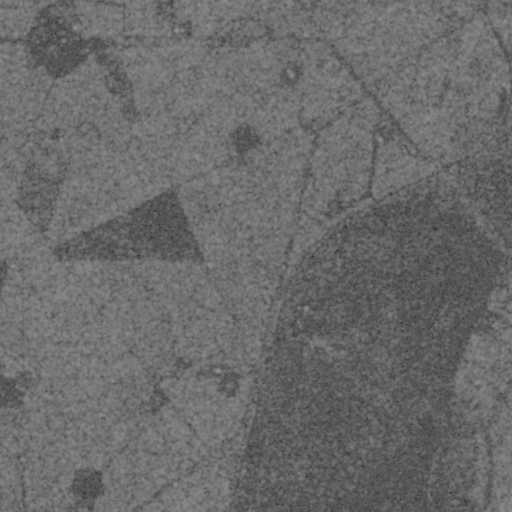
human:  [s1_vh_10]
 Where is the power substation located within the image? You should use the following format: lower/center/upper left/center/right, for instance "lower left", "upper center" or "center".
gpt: The power substation is located in the upper right of the image.
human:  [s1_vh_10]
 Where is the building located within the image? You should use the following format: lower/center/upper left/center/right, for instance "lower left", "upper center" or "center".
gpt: The building is located in the upper left of the image.
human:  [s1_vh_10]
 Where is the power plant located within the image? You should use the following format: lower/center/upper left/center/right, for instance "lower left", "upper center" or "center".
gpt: There is no power plant in the image.

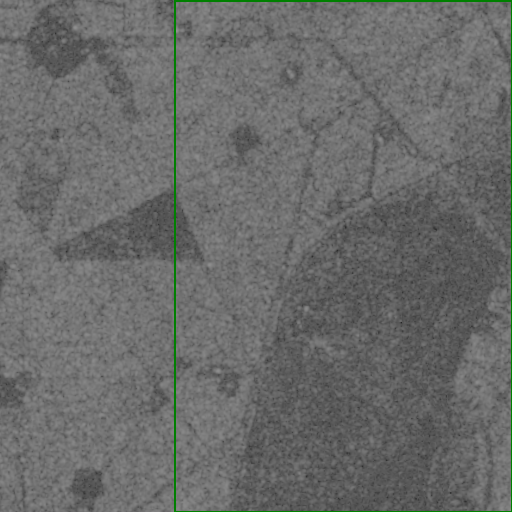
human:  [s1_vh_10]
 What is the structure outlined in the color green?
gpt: The structure outlined in green is a quarry.
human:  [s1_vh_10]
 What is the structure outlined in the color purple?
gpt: There is no purple outline.